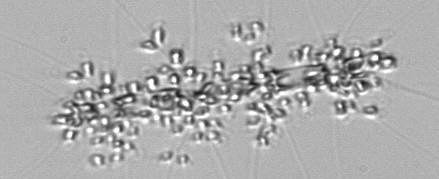
Label: Chaetoceros_didymus_TAG_external_flagellate